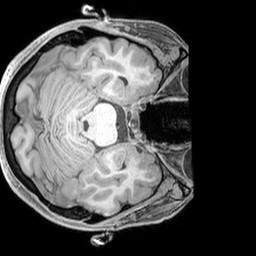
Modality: T1w
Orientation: axial
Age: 21
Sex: female
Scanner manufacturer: siemens
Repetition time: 2.3 s
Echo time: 0.00226 s